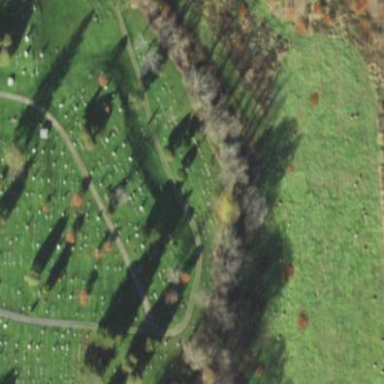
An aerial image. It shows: Cemetery.